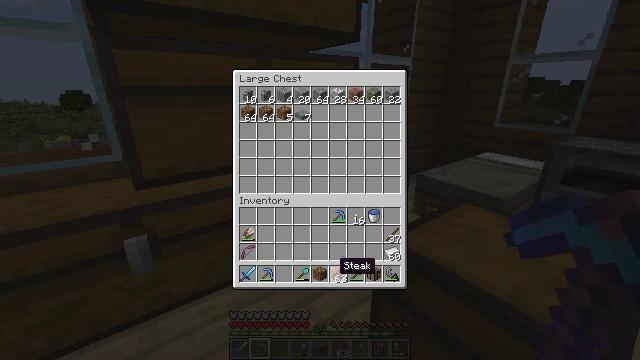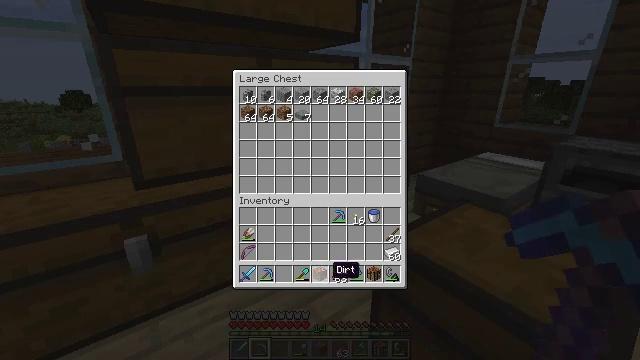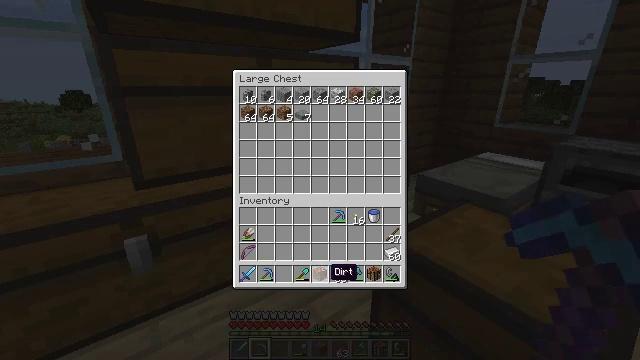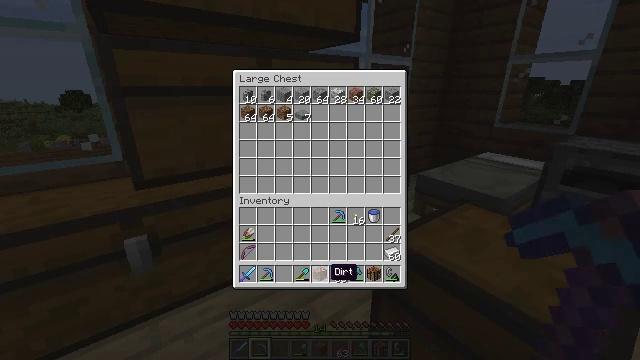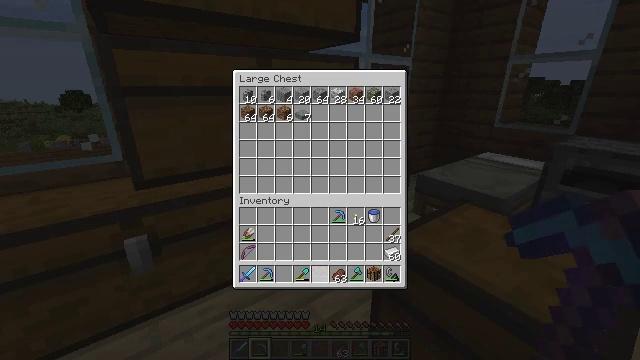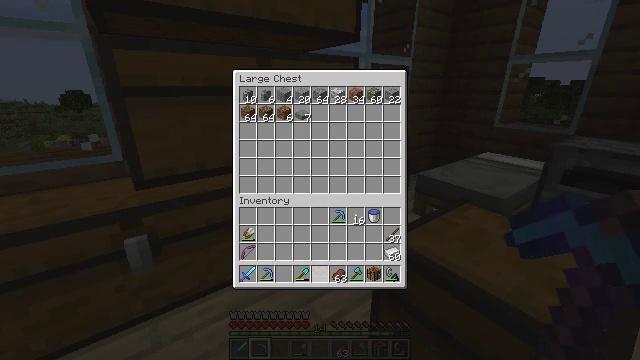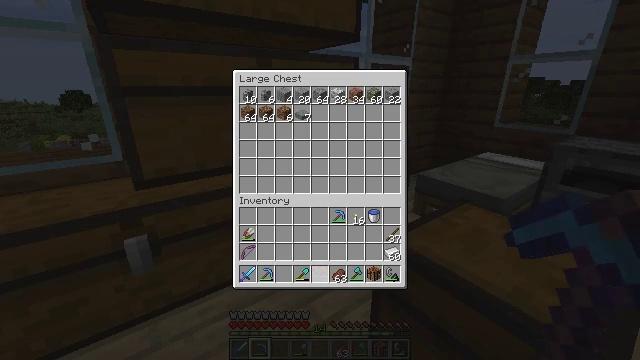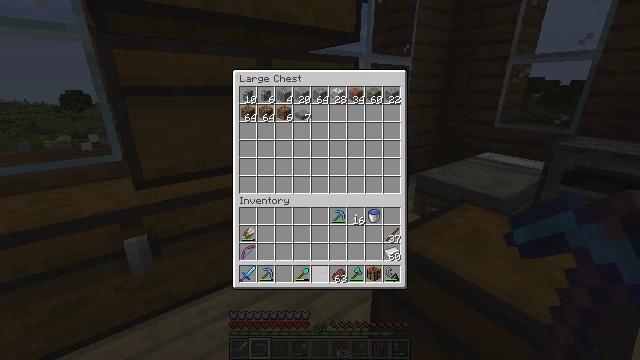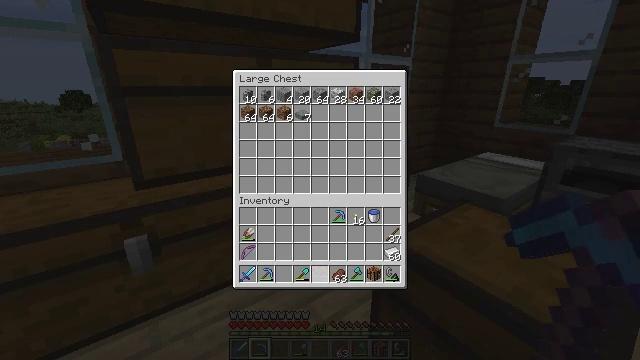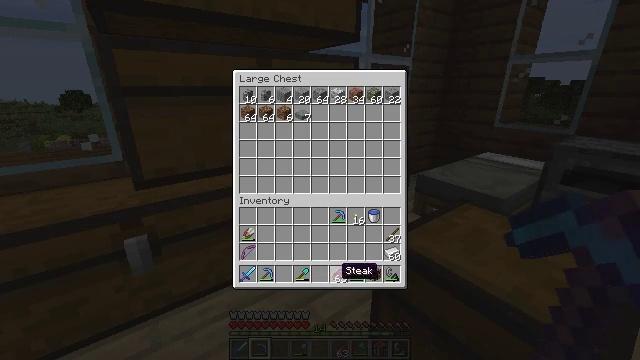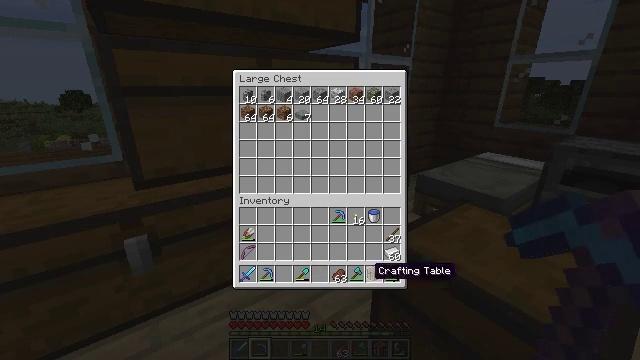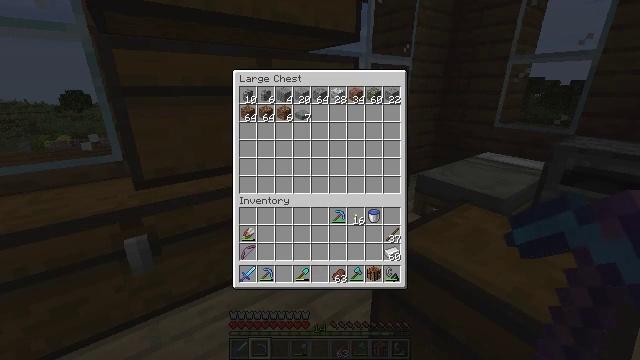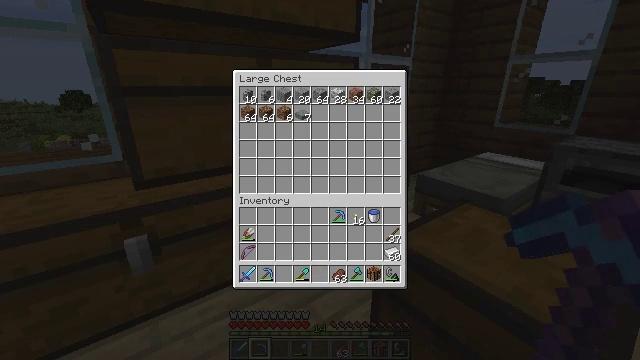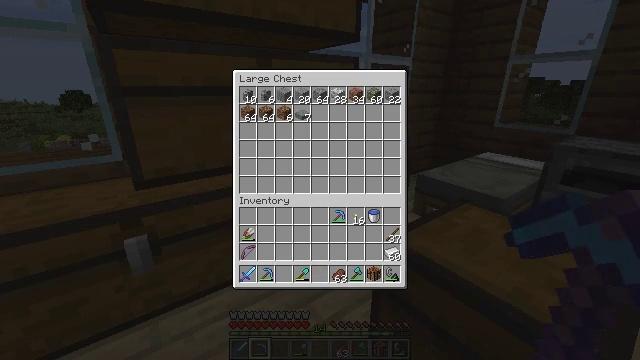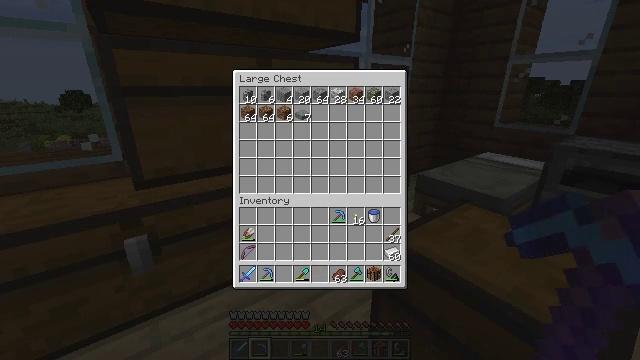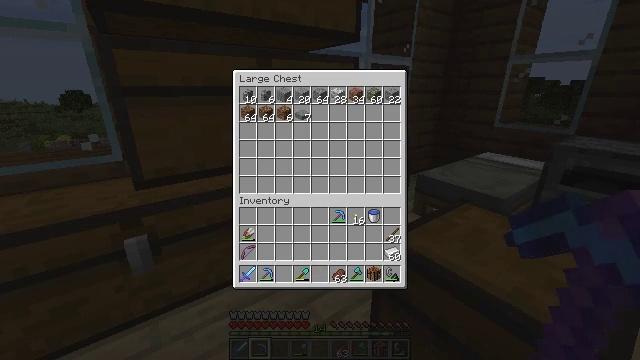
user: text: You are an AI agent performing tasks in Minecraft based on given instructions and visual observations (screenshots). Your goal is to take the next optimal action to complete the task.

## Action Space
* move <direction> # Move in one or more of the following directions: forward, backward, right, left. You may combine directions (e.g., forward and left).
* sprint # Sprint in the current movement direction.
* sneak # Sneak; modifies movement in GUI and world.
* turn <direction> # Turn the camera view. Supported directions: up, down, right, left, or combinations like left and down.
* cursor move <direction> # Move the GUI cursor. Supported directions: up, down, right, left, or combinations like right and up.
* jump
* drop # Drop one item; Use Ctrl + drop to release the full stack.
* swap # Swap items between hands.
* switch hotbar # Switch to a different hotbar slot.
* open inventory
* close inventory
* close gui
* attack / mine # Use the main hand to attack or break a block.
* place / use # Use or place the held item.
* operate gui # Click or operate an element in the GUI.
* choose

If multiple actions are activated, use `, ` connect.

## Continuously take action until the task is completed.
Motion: motion action
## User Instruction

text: Hunt a chicken.
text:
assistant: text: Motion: sneak, turn left
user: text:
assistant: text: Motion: sneak
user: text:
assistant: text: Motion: sneak
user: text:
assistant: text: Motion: sneak, attack / mine
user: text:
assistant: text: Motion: sneak, attack / mine
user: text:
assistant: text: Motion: sneak, attack / mine
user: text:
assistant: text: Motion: sneak
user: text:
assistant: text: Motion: sneak
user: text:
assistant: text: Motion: turn right
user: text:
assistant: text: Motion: turn right
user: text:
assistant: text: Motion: turn right and down
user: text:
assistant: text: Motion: turn right
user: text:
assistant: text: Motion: turn right and up
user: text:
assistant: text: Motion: no_op
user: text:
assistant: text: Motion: no_op
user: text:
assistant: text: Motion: no_op
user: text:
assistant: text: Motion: turn left
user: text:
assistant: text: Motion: turn left and up
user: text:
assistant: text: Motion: no_op
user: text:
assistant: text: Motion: turn left
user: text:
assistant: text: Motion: turn left and up
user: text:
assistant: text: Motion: turn left
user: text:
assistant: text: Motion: no_op
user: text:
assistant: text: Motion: no_op
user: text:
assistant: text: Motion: no_op
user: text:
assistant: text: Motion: no_op
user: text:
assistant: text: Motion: no_op
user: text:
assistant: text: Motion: turn left
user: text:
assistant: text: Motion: turn left and up
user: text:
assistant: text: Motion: turn left and up